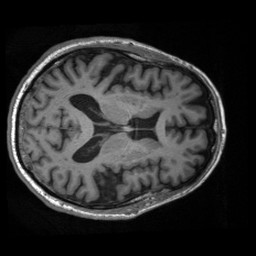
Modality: T1w
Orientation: axial
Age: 70
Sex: male
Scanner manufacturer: siemens
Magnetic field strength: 3 T
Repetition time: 2.3 s
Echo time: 0.00206 s